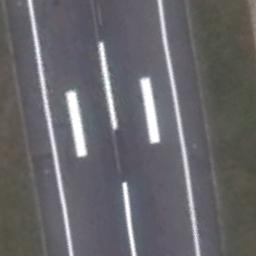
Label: runway